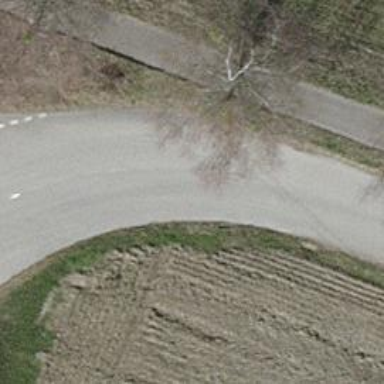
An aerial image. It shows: Unclassified road with asphalt surface.